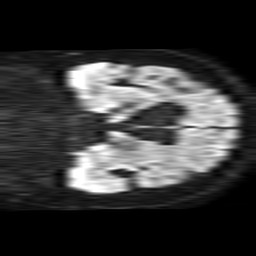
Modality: TRACE
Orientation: coronal
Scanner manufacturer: philips
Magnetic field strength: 1.5 T
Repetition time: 4.6 s
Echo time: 0.08517 s